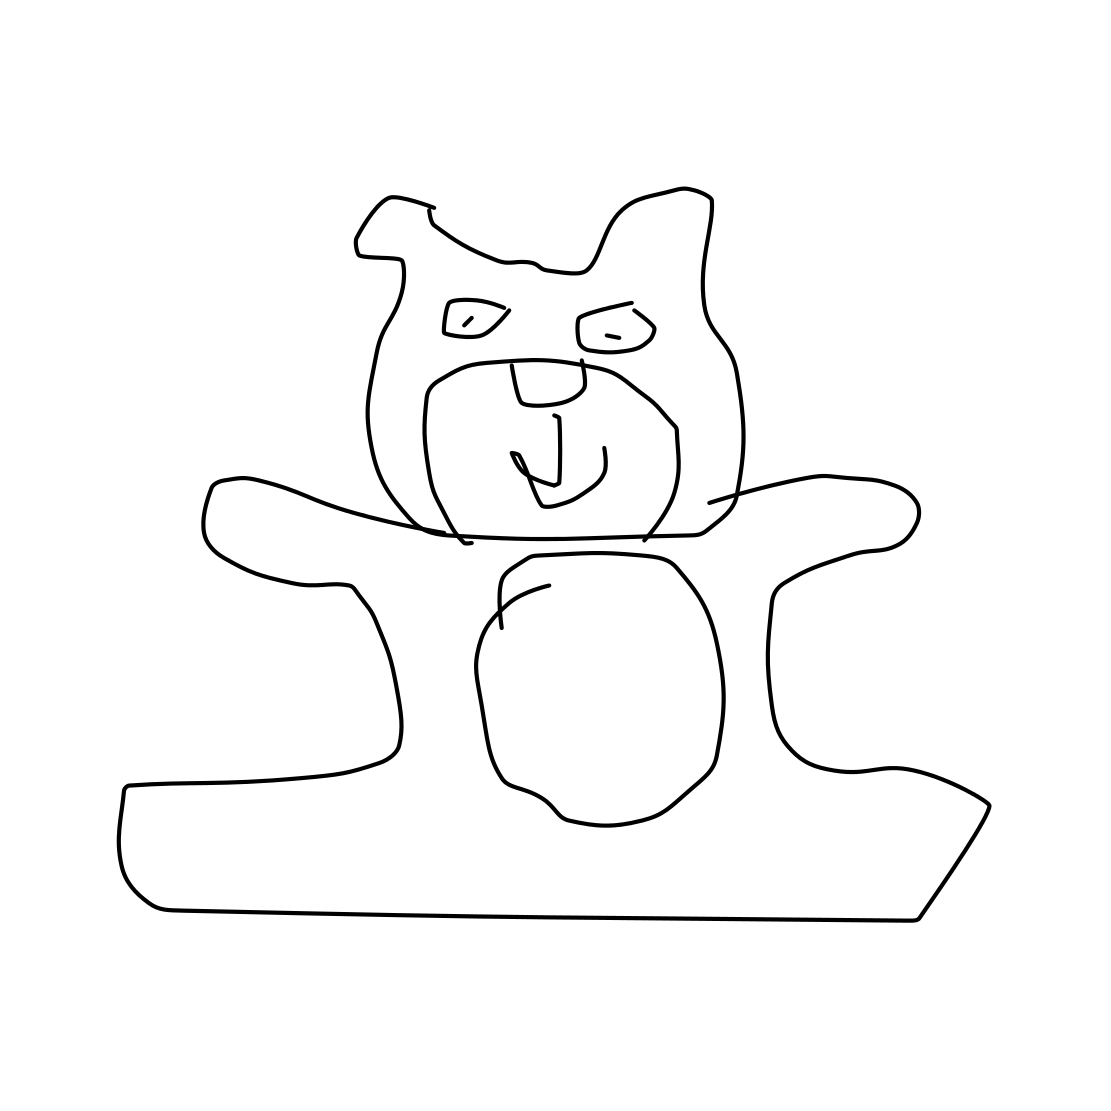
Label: bear (animal)